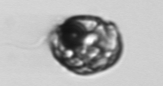
Label: Proterythropsis